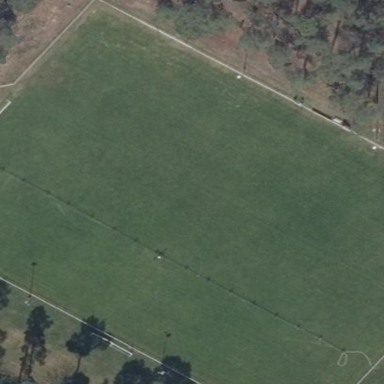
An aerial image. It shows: Grass pitch used for soccer.